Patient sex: M
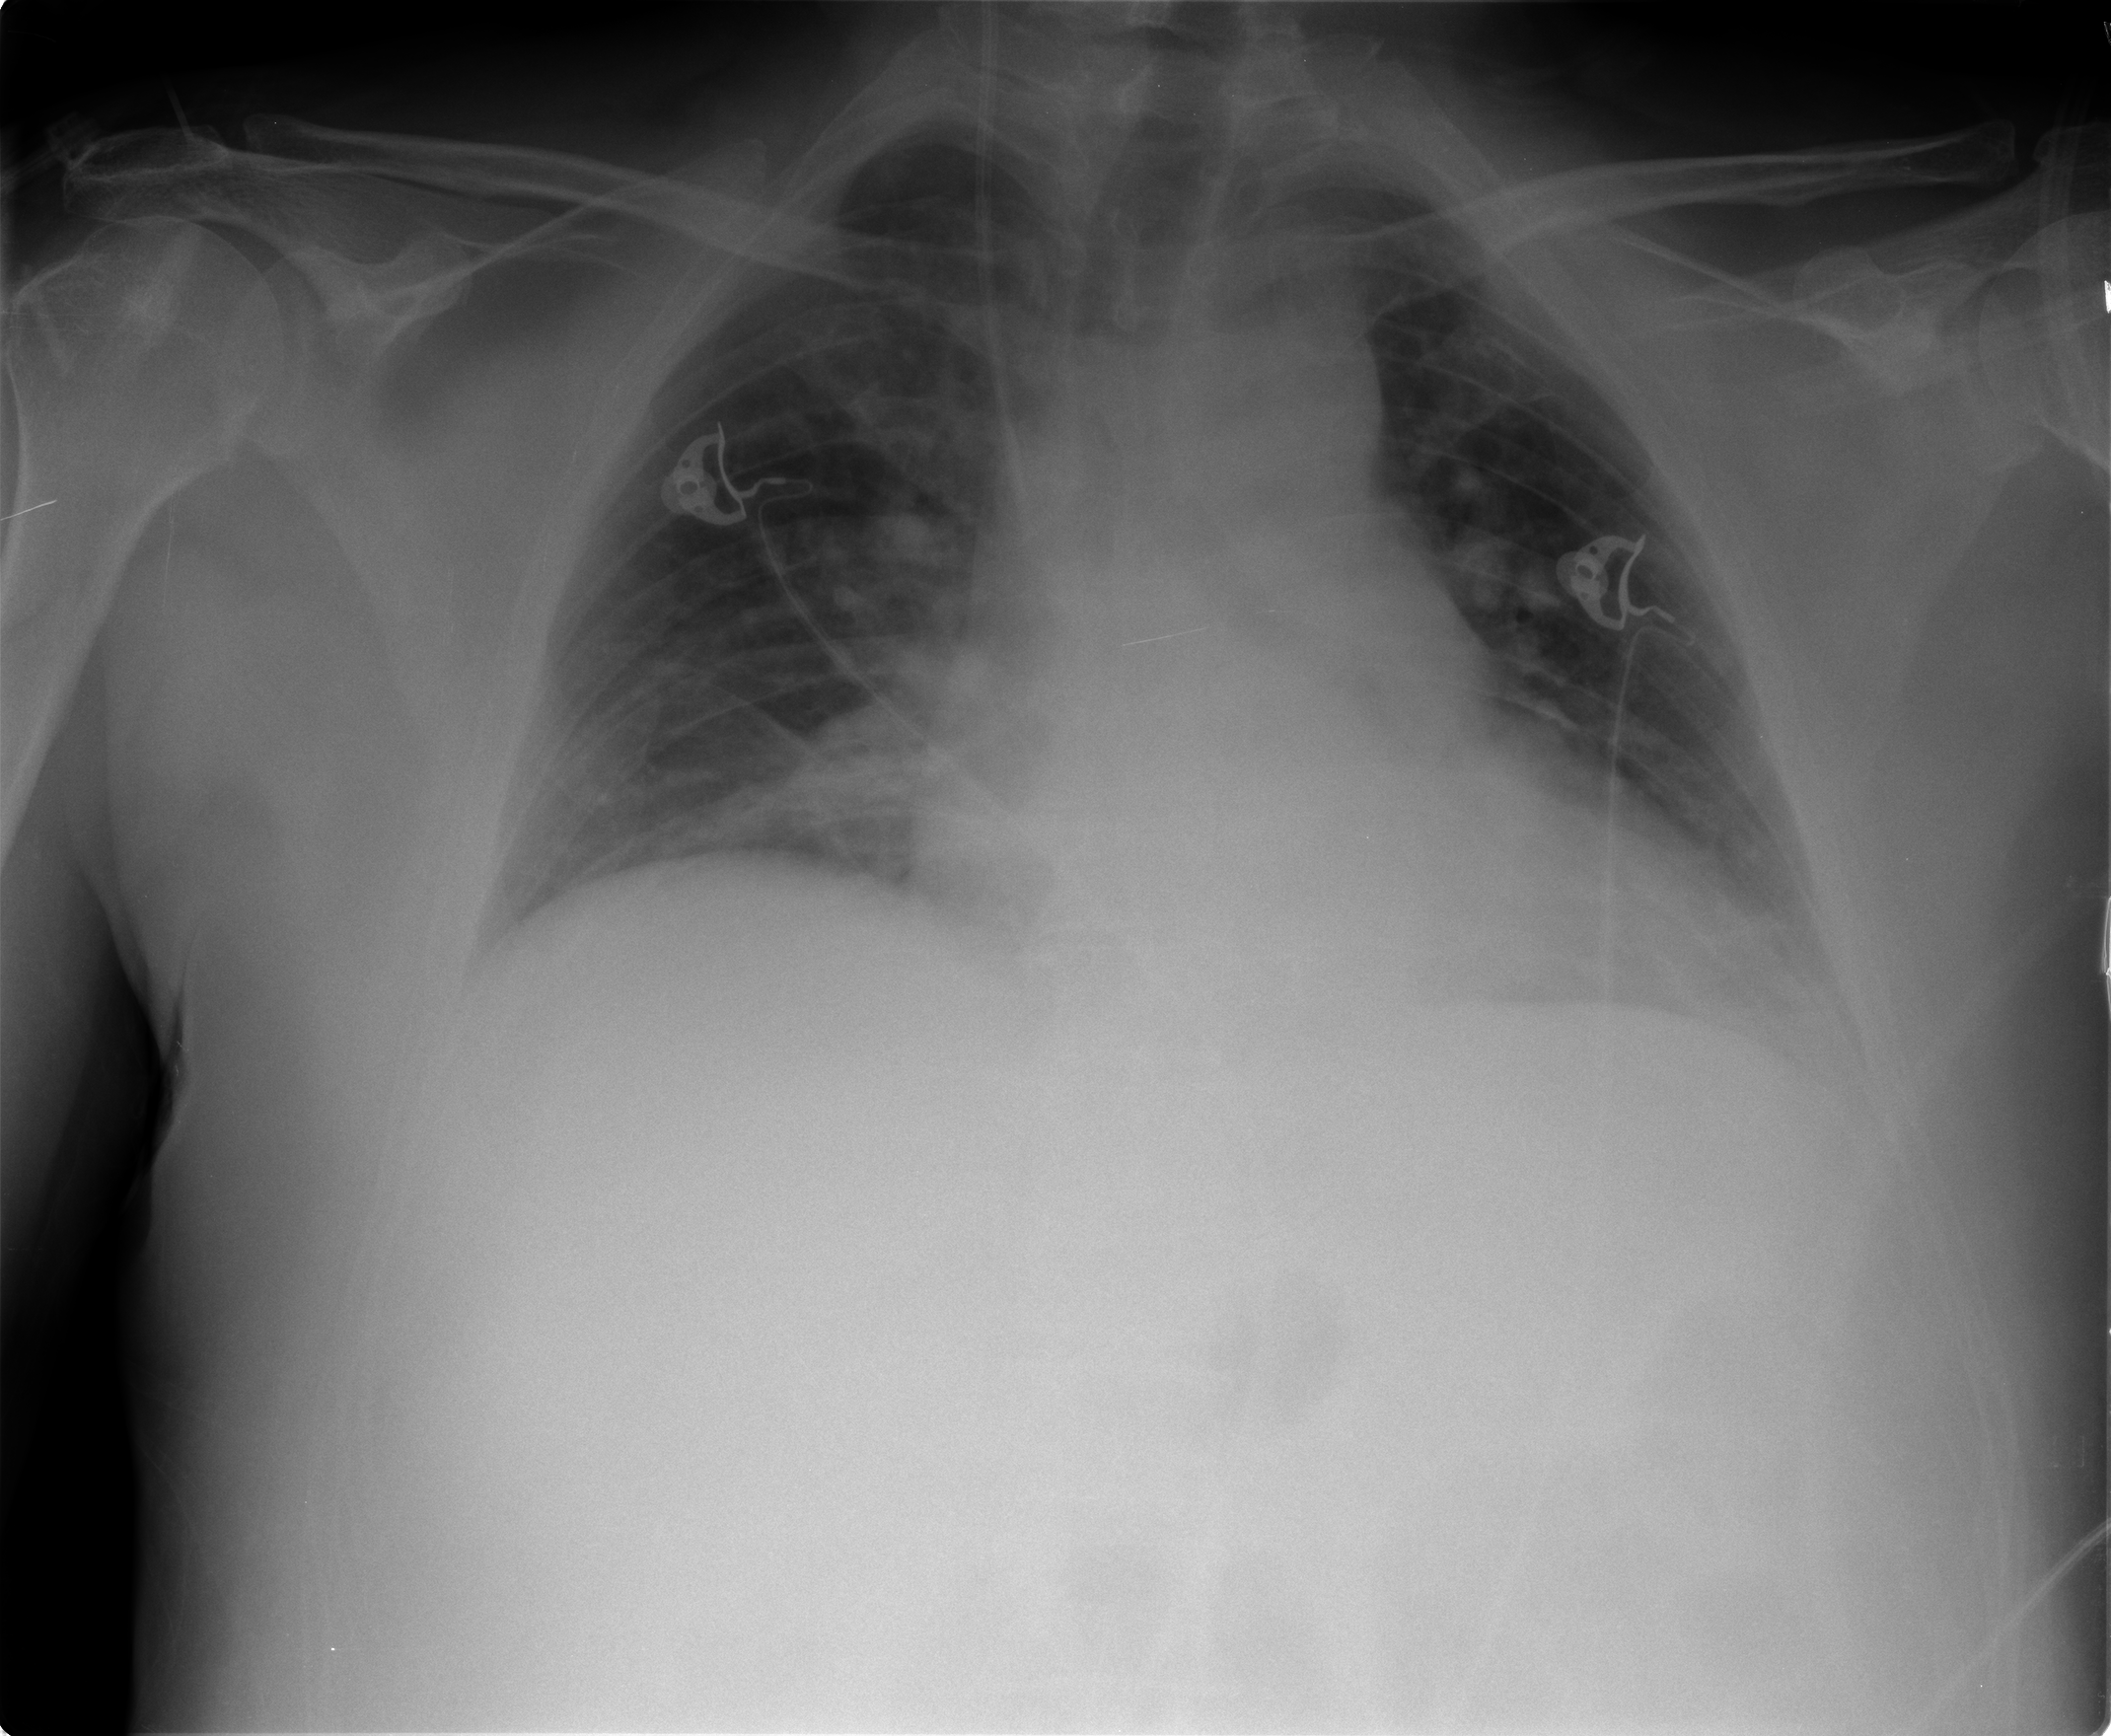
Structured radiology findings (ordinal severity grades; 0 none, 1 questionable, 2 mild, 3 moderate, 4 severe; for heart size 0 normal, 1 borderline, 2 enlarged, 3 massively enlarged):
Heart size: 2
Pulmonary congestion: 0
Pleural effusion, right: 0
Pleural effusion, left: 0
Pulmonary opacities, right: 0
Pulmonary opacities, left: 0
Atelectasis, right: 2
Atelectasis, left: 2